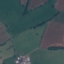
Land use / land cover class: Pasture